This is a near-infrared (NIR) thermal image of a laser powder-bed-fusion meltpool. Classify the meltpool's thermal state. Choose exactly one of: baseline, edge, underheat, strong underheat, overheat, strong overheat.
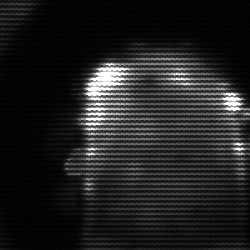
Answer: baseline